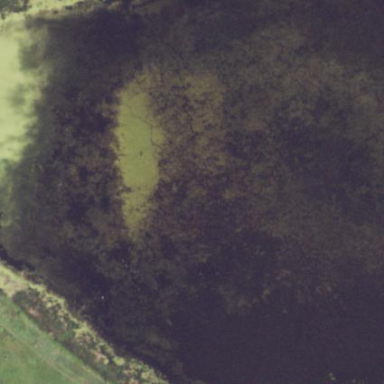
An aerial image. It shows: Marsh wetland area with slough of water running through it.